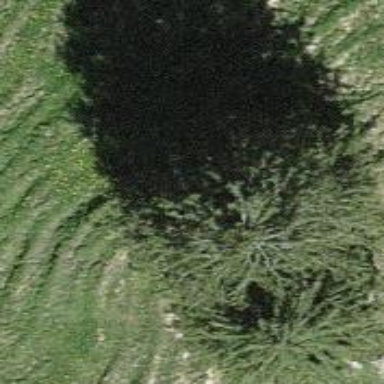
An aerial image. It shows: Evergreen needle-leaved tree.